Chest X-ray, AP view. Patient: 41 years old, sex M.
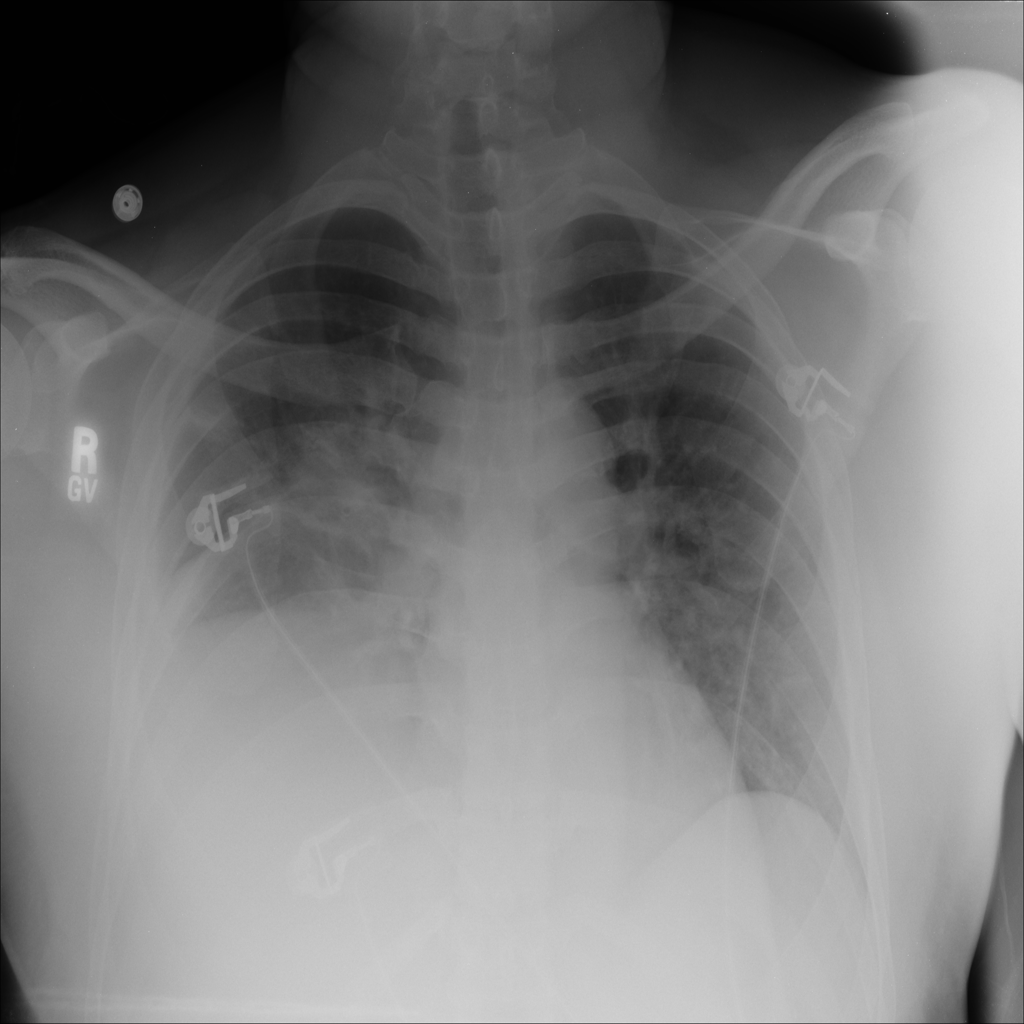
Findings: Atelectasis